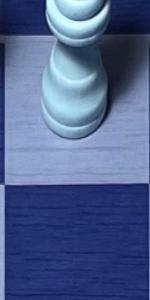
Label: Empty